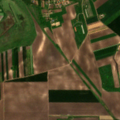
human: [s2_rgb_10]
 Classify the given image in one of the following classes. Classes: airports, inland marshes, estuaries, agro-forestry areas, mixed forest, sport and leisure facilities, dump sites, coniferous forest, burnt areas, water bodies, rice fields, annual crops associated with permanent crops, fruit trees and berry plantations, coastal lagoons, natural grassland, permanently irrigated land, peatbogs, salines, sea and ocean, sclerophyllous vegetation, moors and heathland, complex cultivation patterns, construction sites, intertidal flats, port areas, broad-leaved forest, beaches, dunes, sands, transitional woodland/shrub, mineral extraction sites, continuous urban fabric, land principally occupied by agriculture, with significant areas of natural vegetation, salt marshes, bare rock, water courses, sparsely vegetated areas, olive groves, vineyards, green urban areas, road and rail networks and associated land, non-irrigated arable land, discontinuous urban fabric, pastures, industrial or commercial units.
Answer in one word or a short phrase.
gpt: discontinuous urban fabric, non-irrigated arable land, complex cultivation patterns, natural grassland, transitional woodland/shrub